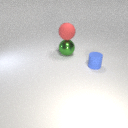
small blue rubber cylinder in front of large green metal sphere